Question: I am usign a code a code like this and when the text gets long, it cuts it off and doesn't show the whole text :( In this aspect I want it to behave like a list box item. One line was for one item in the list box and didn't have this trucnacted text issue.
'''
listView1.Scrollable = true;
listView1.View = View.Details;
listView1.HeaderStyle = ColumnHeaderStyle.None;
ColumnHeader header = new ColumnHeader();
header.Text = "MyHeader";
header.Name = "MyColumn1";
listView1.Columns.Add(header);
listView1.Items.Add("TooLongTextDoesntShow");
listView1.Items.Add("short");
listView1.Items.Add("abcd");
'''
I think it is just easier to attach a picture of the issue. Please notice how it is not displaying full text of the highlighted item :(
Thanks for your help.

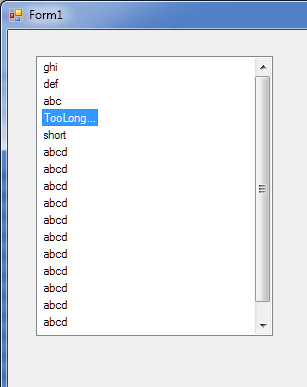
Answer: Just specify a column header width.
'''
ColumnHeader header = new ColumnHeader();
header.Text = "MyHeader";
header.Name = "MyColumn1";
header.Width = listView1.Width //Same Width as Entire List Control
listView1.Columns.Add(header);
'''